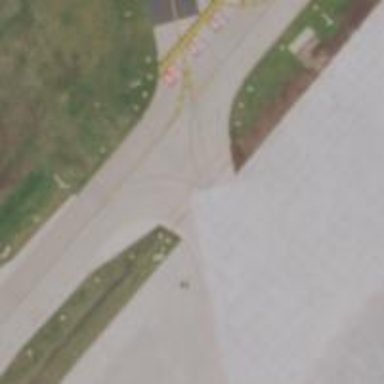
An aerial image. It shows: Asphalt taxiway at the airport.